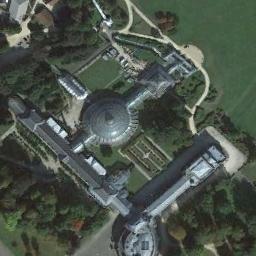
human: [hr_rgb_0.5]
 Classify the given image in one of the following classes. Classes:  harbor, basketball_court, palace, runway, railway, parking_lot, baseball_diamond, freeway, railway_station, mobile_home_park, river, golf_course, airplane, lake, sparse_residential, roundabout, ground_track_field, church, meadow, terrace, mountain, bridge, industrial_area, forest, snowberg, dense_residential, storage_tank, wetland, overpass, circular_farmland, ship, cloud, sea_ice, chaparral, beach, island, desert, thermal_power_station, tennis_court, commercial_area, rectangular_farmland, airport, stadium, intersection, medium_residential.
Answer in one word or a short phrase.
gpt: palace